Breast ultrasound image
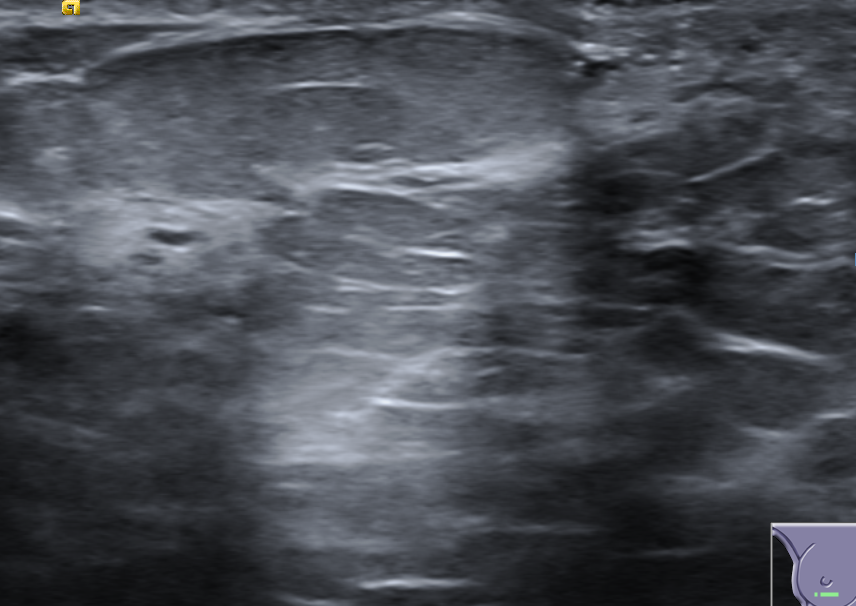
Diagnosis: normal